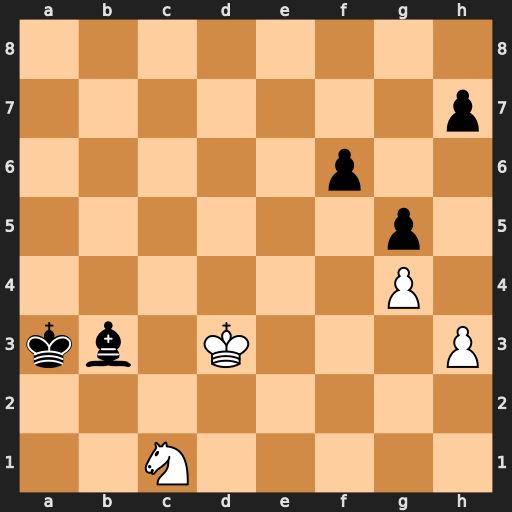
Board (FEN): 8/7p/5p2/6p1/6P1/kb1K3P/8/2N5
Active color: w
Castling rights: -
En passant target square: -
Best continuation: Nxb3 Kxb3 Ke4 Kc2 Kf5 Kd3 Kxf6